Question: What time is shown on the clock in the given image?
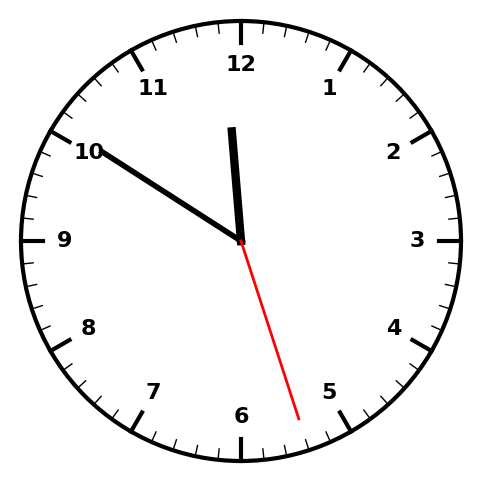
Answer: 11:50:27